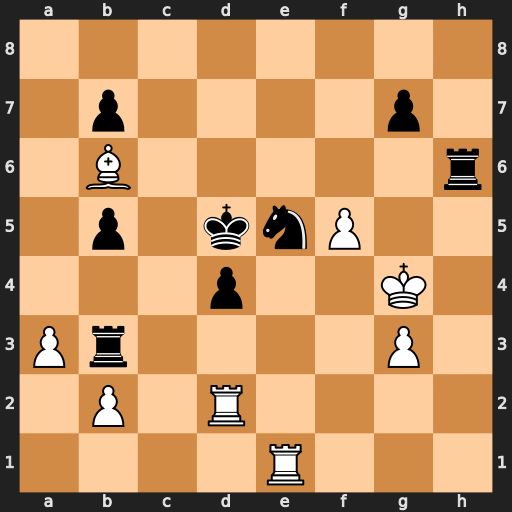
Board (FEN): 8/1p4p1/1B5r/1p1knP2/3p2K1/Pr4P1/1P1R4/4R3
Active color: w
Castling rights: -
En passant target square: -
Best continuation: Rxe5+ Kxe5 Bxd4+